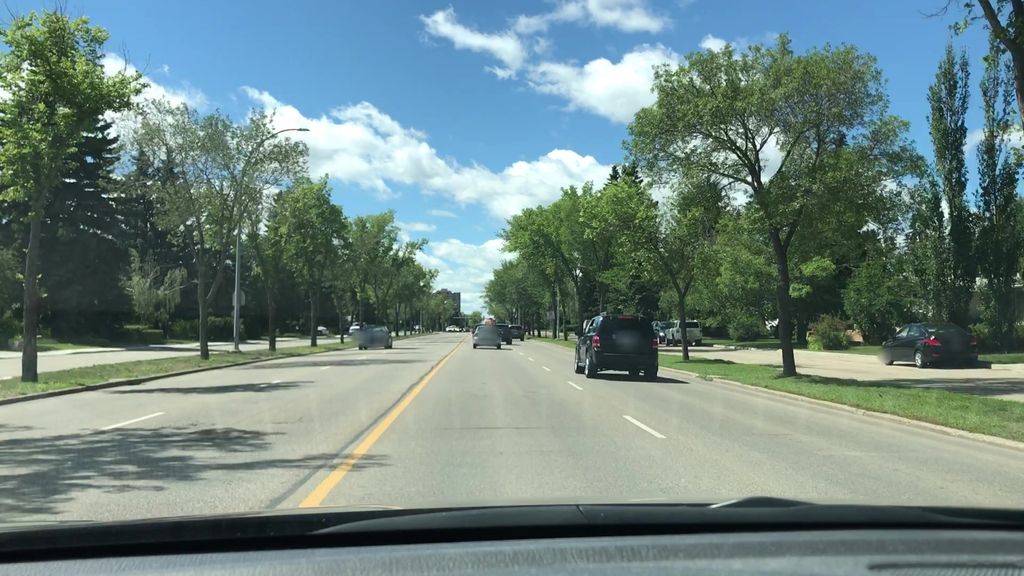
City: edmonton